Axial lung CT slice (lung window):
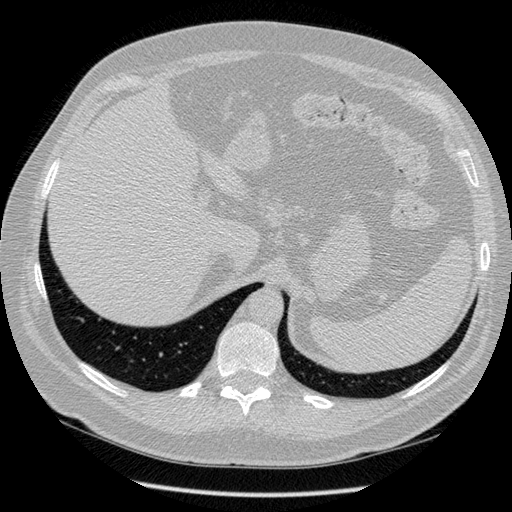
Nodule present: no